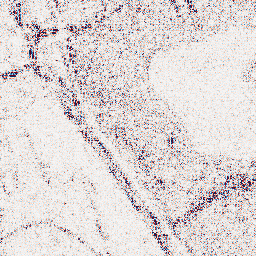
Category: wavelet
Decomposition family: wavelet_dwt
Decomposition parameters: wavelet: db8
level: 1
Upsampling method: regularized
Upsampling parameters: scale: 4
lambda_reg: 0.001
Upsampling scale: 4